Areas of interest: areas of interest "Fengtai Middle School"
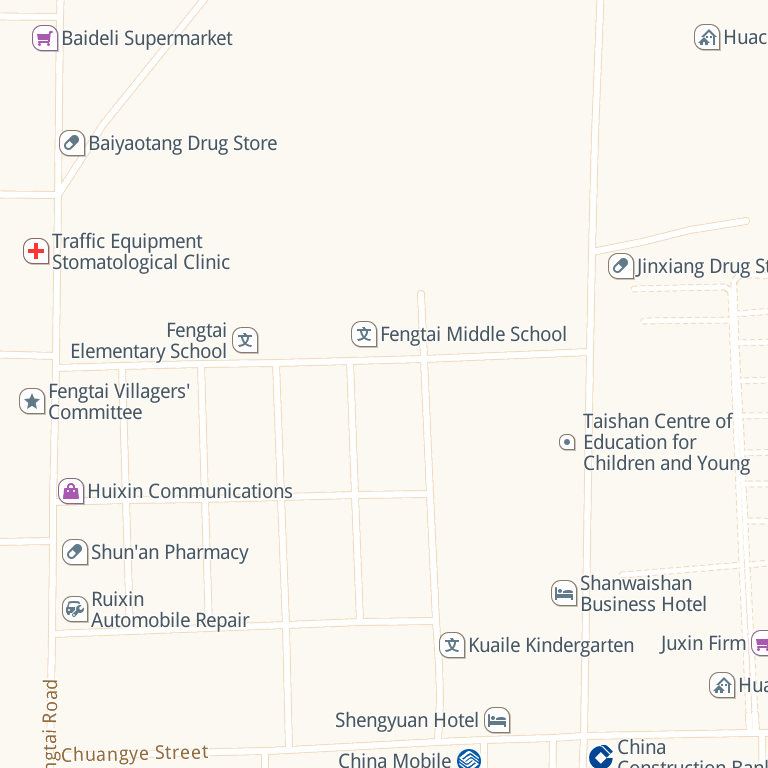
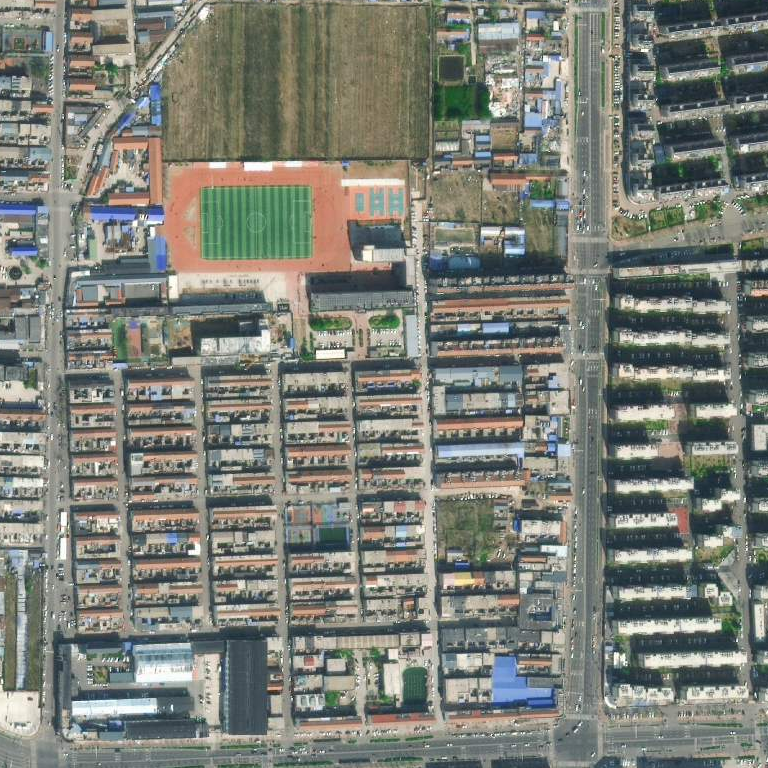